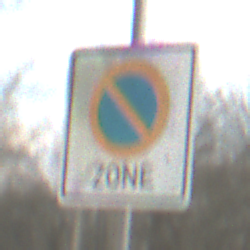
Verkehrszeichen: BeginnEingeschraenktesHalteverbotZone
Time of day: MorningAfternoon
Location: Outdoor (Nature)
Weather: PartlyCloudy
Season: Autumn
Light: Natural